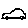
Label: car